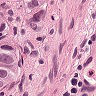
Metastatic tissue present: yes